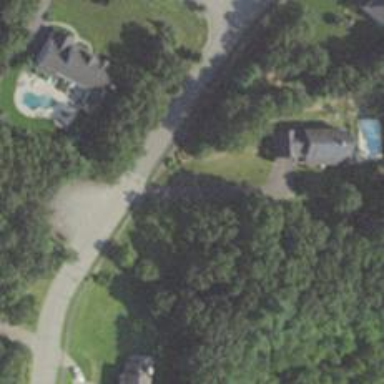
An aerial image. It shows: Driveway.